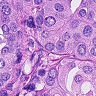
Metastatic tissue present: yes